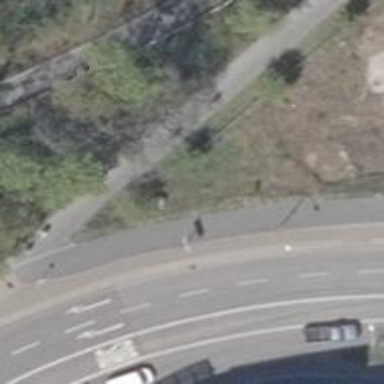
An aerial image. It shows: Grey path with orange cycleway.